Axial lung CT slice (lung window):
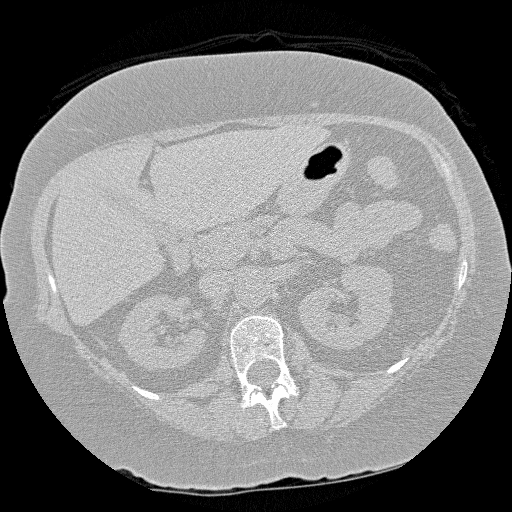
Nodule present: no